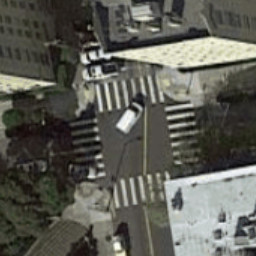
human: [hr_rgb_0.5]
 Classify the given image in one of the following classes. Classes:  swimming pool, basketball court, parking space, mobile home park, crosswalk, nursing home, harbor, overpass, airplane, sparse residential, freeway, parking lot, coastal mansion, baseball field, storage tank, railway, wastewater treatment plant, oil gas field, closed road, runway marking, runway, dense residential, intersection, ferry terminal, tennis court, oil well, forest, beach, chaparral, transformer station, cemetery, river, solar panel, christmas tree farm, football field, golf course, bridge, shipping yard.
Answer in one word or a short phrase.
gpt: crosswalk